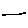
Label: line